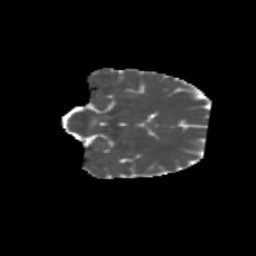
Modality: MD
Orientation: coronal
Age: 33
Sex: female
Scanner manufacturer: siemens
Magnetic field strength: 3 T
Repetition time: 1.8 s
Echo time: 0.07 s